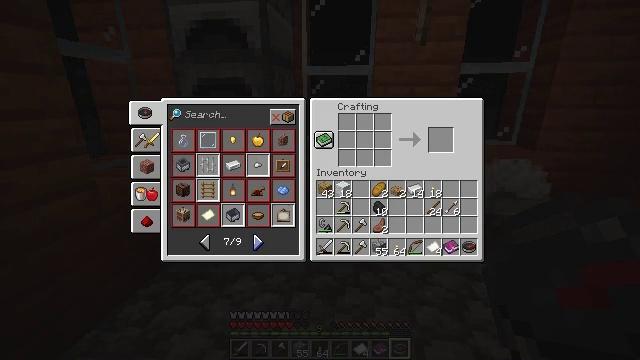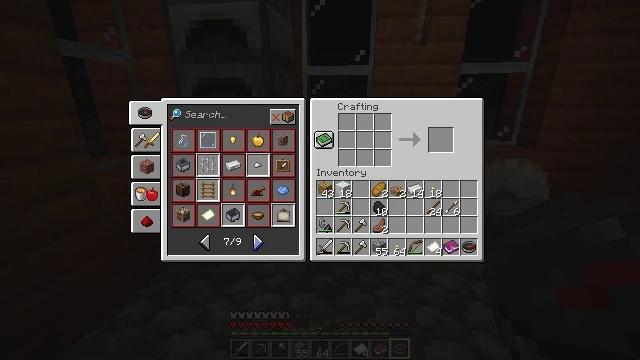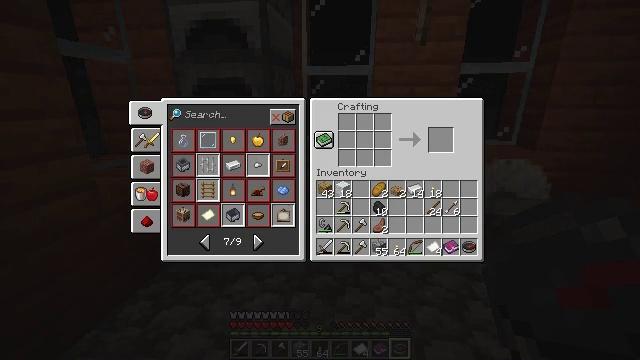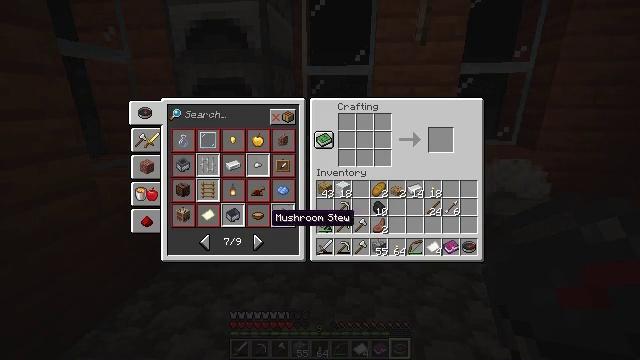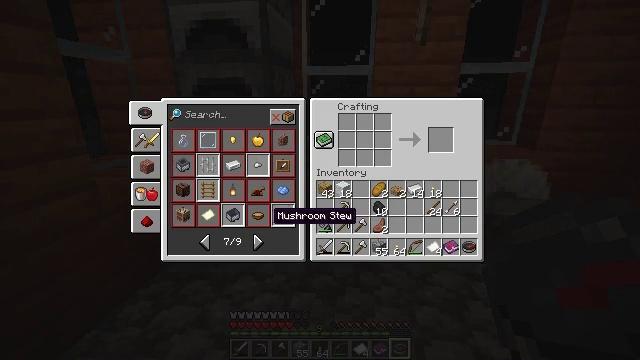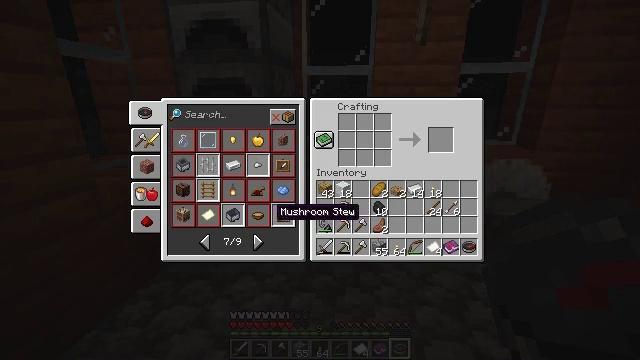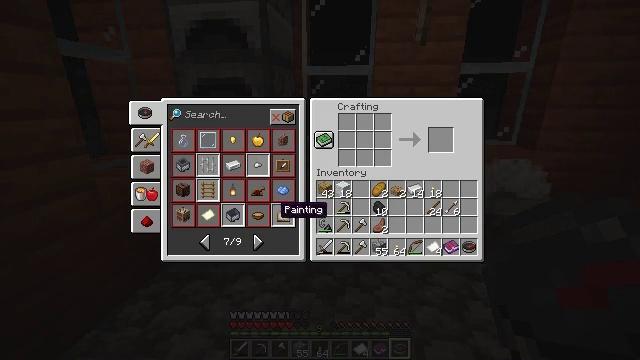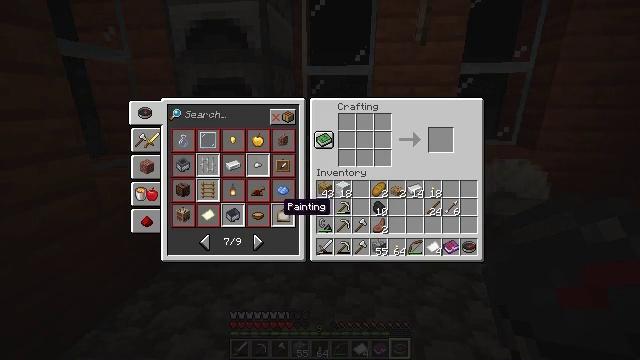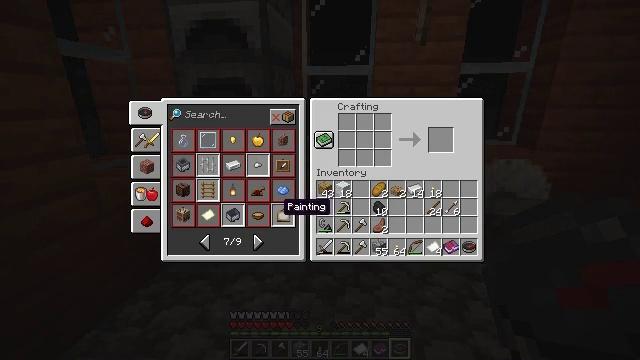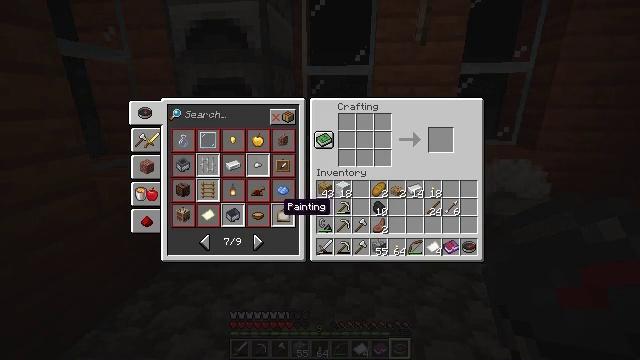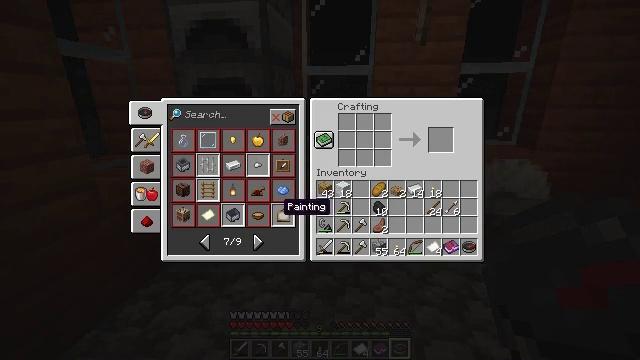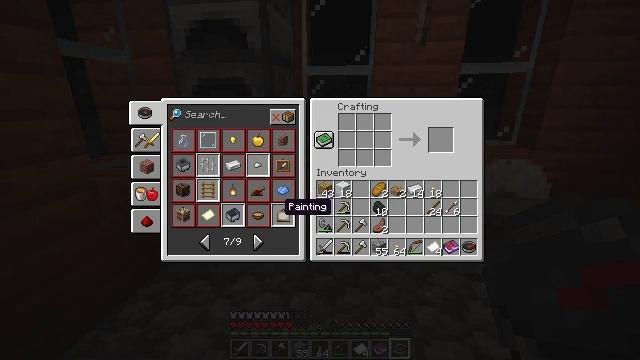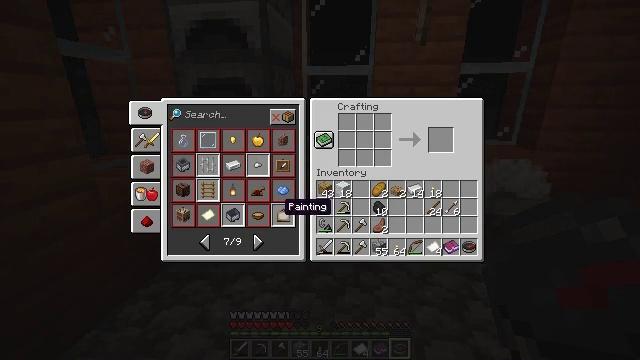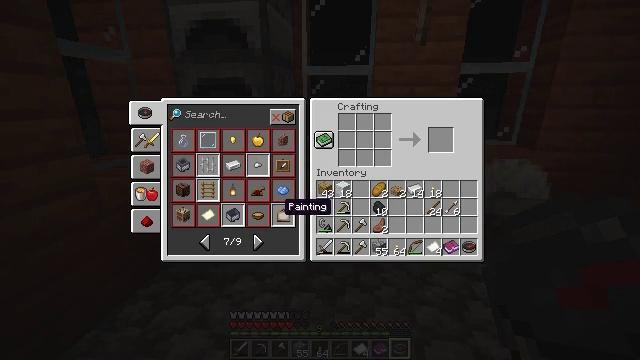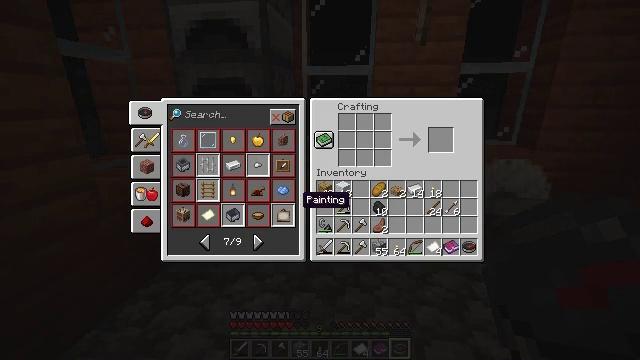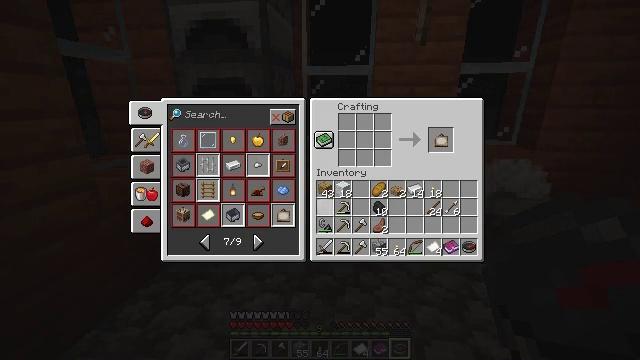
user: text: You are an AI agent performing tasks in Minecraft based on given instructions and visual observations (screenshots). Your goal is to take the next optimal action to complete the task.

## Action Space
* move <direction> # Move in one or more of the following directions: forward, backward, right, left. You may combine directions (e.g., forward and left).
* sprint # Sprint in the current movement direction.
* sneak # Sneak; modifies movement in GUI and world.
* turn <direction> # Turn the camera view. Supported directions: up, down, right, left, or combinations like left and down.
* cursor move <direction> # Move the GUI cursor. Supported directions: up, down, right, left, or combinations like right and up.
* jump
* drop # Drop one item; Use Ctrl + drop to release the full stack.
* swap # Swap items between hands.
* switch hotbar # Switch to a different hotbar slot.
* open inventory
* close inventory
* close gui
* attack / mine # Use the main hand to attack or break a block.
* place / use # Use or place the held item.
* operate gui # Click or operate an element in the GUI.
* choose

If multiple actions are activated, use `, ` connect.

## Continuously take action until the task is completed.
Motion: motion action
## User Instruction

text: Open the crafting table and make a painting.
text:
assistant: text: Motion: no_op
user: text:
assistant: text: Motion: no_op
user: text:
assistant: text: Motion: no_op
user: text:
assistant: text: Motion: no_op
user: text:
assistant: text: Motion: no_op
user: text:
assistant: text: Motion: no_op
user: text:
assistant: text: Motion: no_op
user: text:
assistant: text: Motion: no_op
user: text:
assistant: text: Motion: no_op
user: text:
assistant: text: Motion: attack / mine
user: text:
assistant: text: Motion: attack / mine
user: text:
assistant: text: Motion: attack / mine
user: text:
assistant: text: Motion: no_op
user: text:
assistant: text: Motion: turn right
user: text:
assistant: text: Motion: turn right and up
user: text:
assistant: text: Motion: turn right and up
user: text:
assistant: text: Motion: turn right and up
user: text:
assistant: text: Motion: turn right and up
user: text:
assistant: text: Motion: turn right and up
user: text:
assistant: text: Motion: no_op
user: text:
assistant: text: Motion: no_op
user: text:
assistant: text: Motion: no_op
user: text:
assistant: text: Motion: no_op
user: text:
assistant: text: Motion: no_op
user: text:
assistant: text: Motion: no_op
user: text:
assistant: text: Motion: no_op
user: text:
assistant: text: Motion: no_op
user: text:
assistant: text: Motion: no_op
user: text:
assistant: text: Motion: no_op
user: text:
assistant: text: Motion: attack / mine